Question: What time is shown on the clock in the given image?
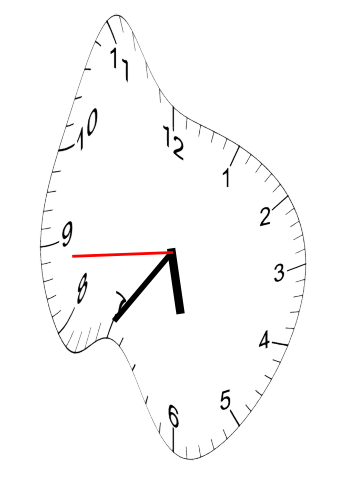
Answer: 05:35:44